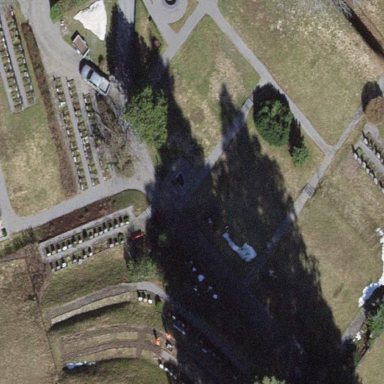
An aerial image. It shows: Cemetery.